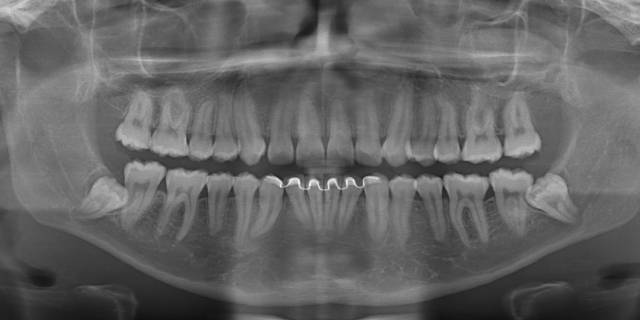
adult